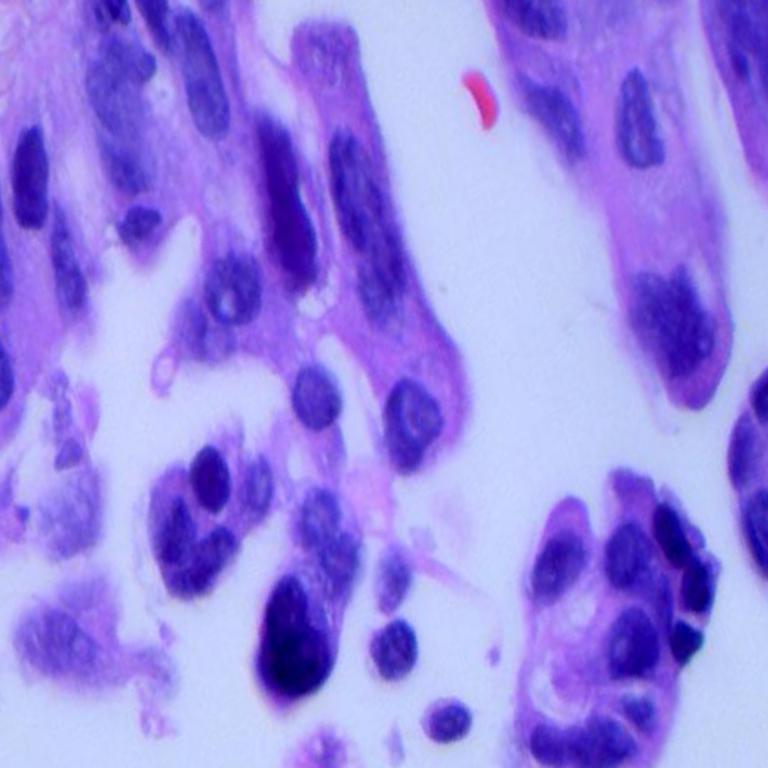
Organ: lung
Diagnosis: adenocarcinomas